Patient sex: F
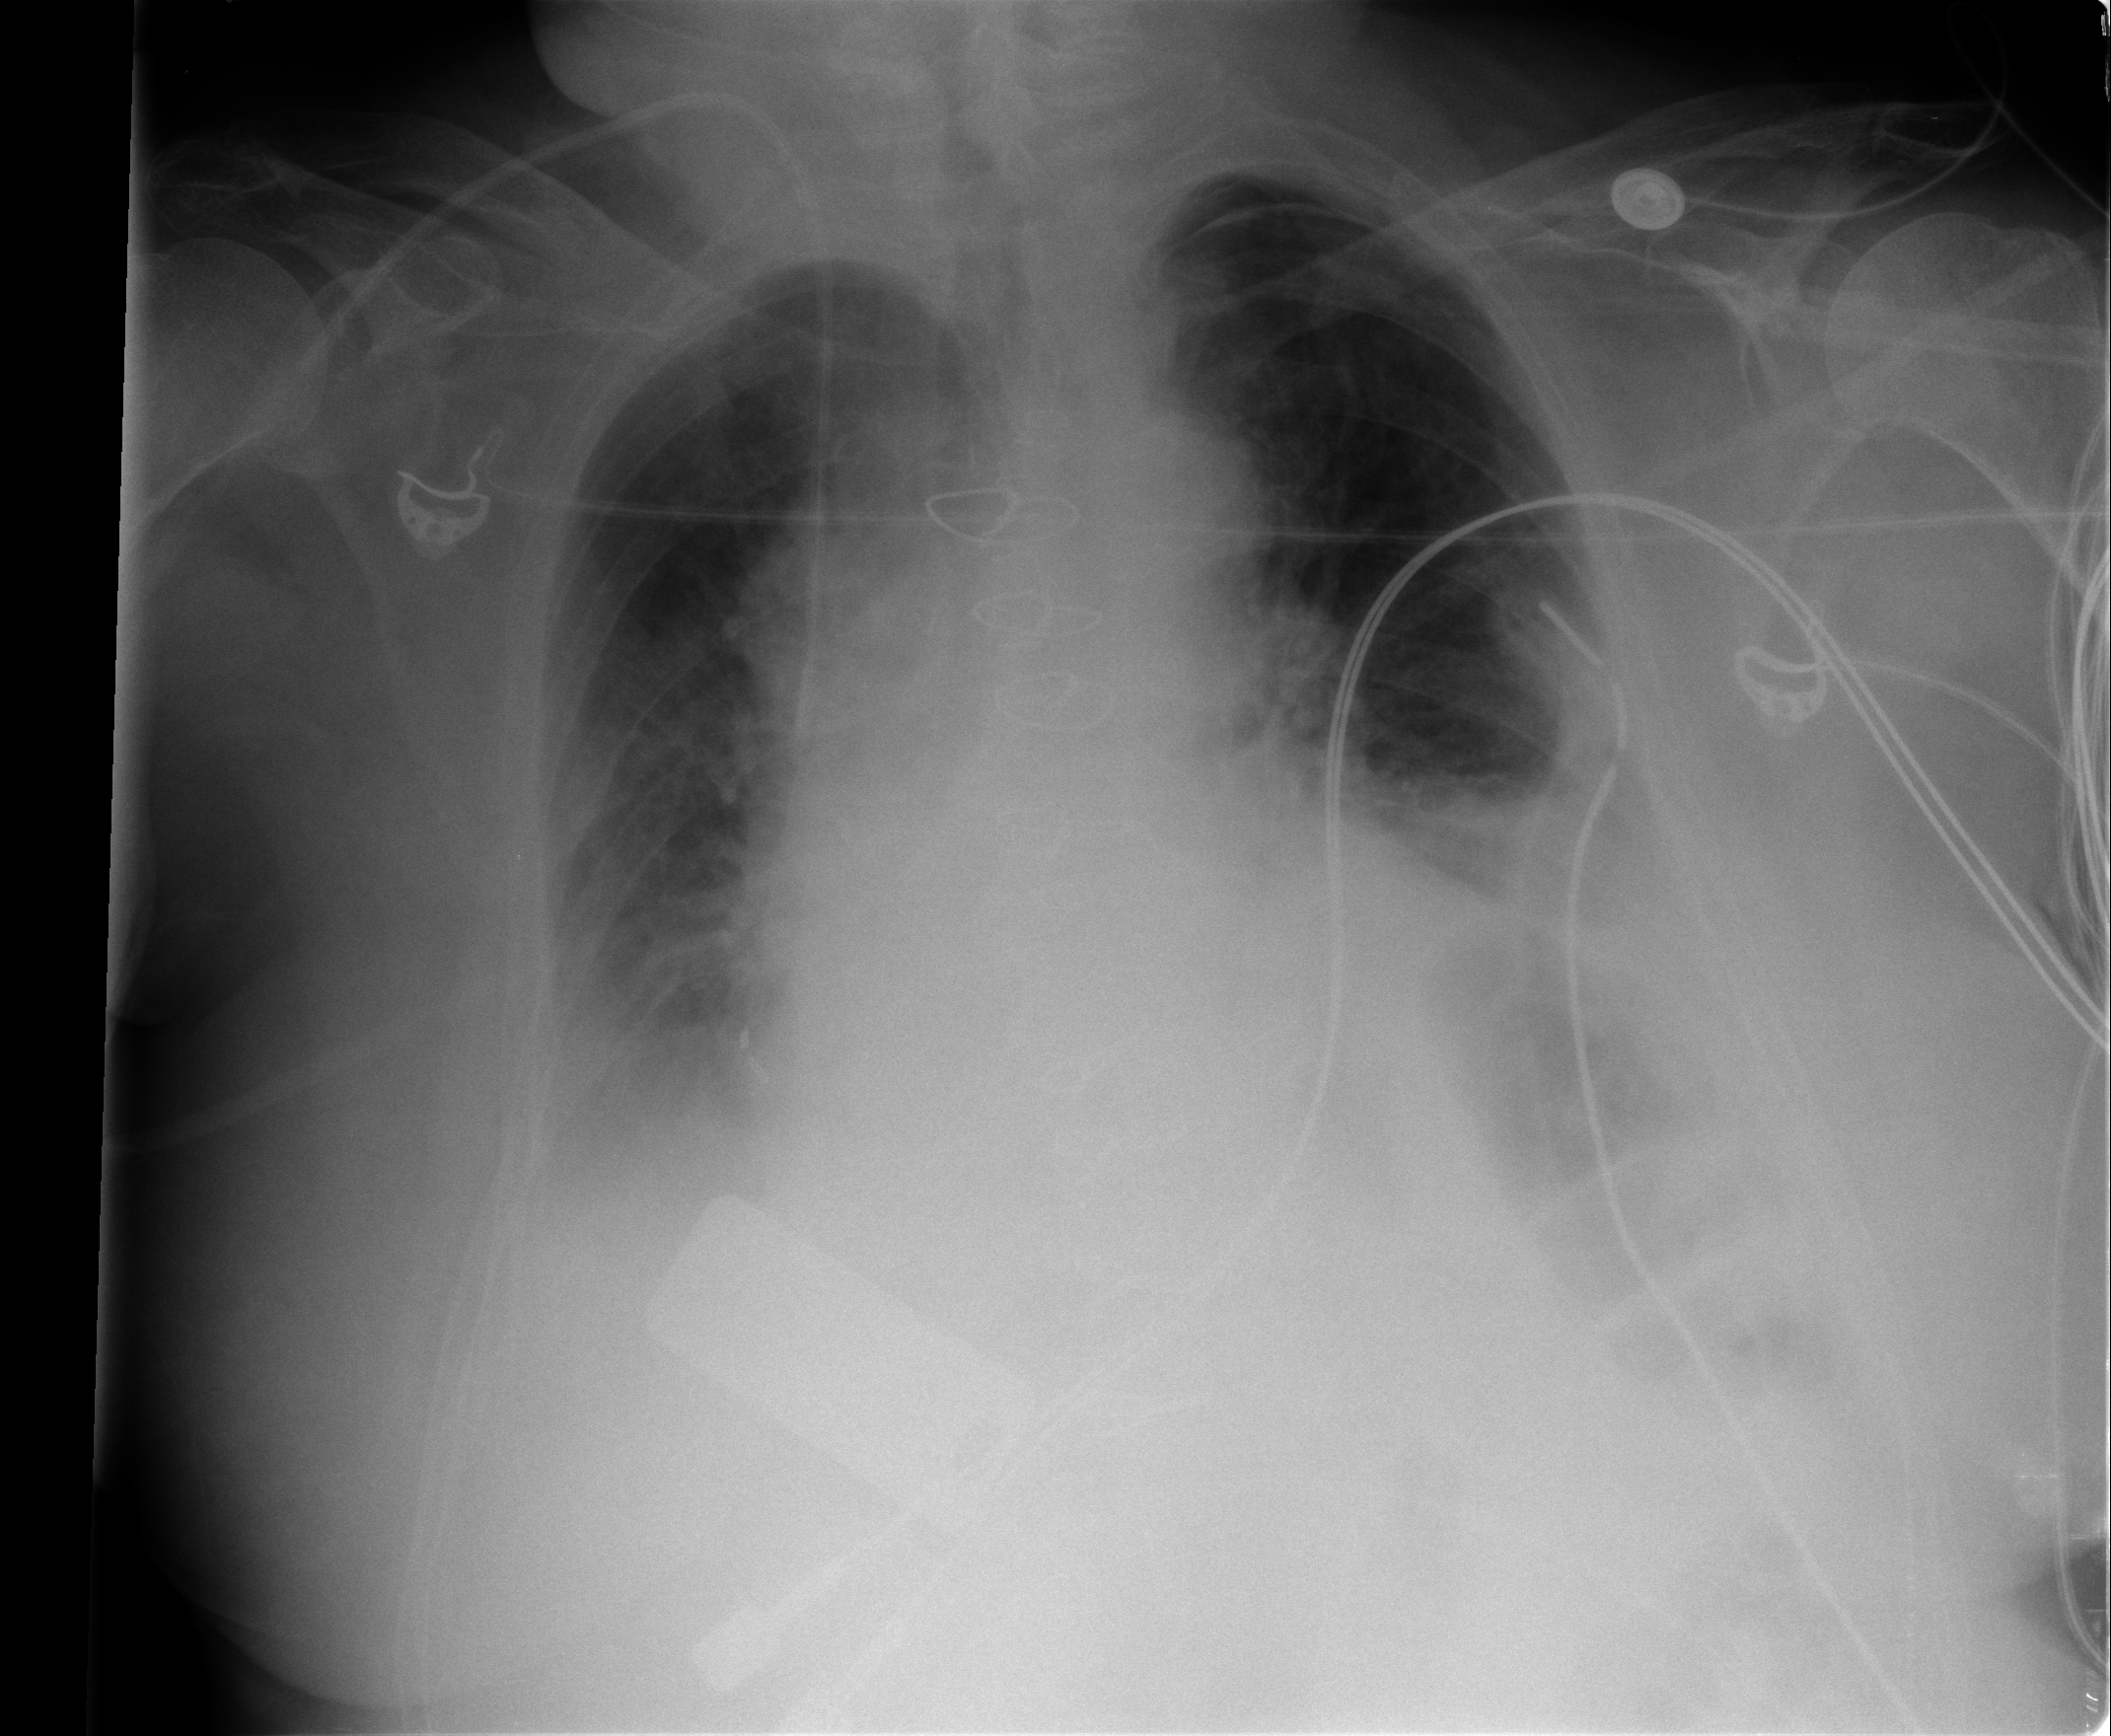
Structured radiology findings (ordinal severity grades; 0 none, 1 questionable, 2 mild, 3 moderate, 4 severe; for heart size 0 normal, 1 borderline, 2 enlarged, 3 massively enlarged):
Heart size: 2
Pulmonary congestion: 2
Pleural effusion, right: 2
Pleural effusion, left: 2
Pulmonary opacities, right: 0
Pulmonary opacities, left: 0
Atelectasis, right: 2
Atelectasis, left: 2